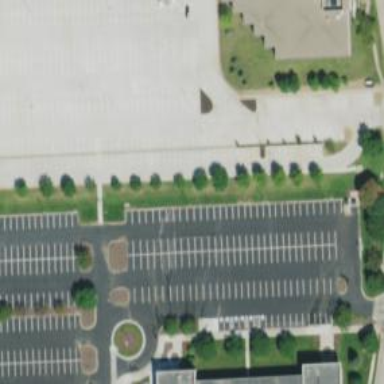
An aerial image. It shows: Parking area.